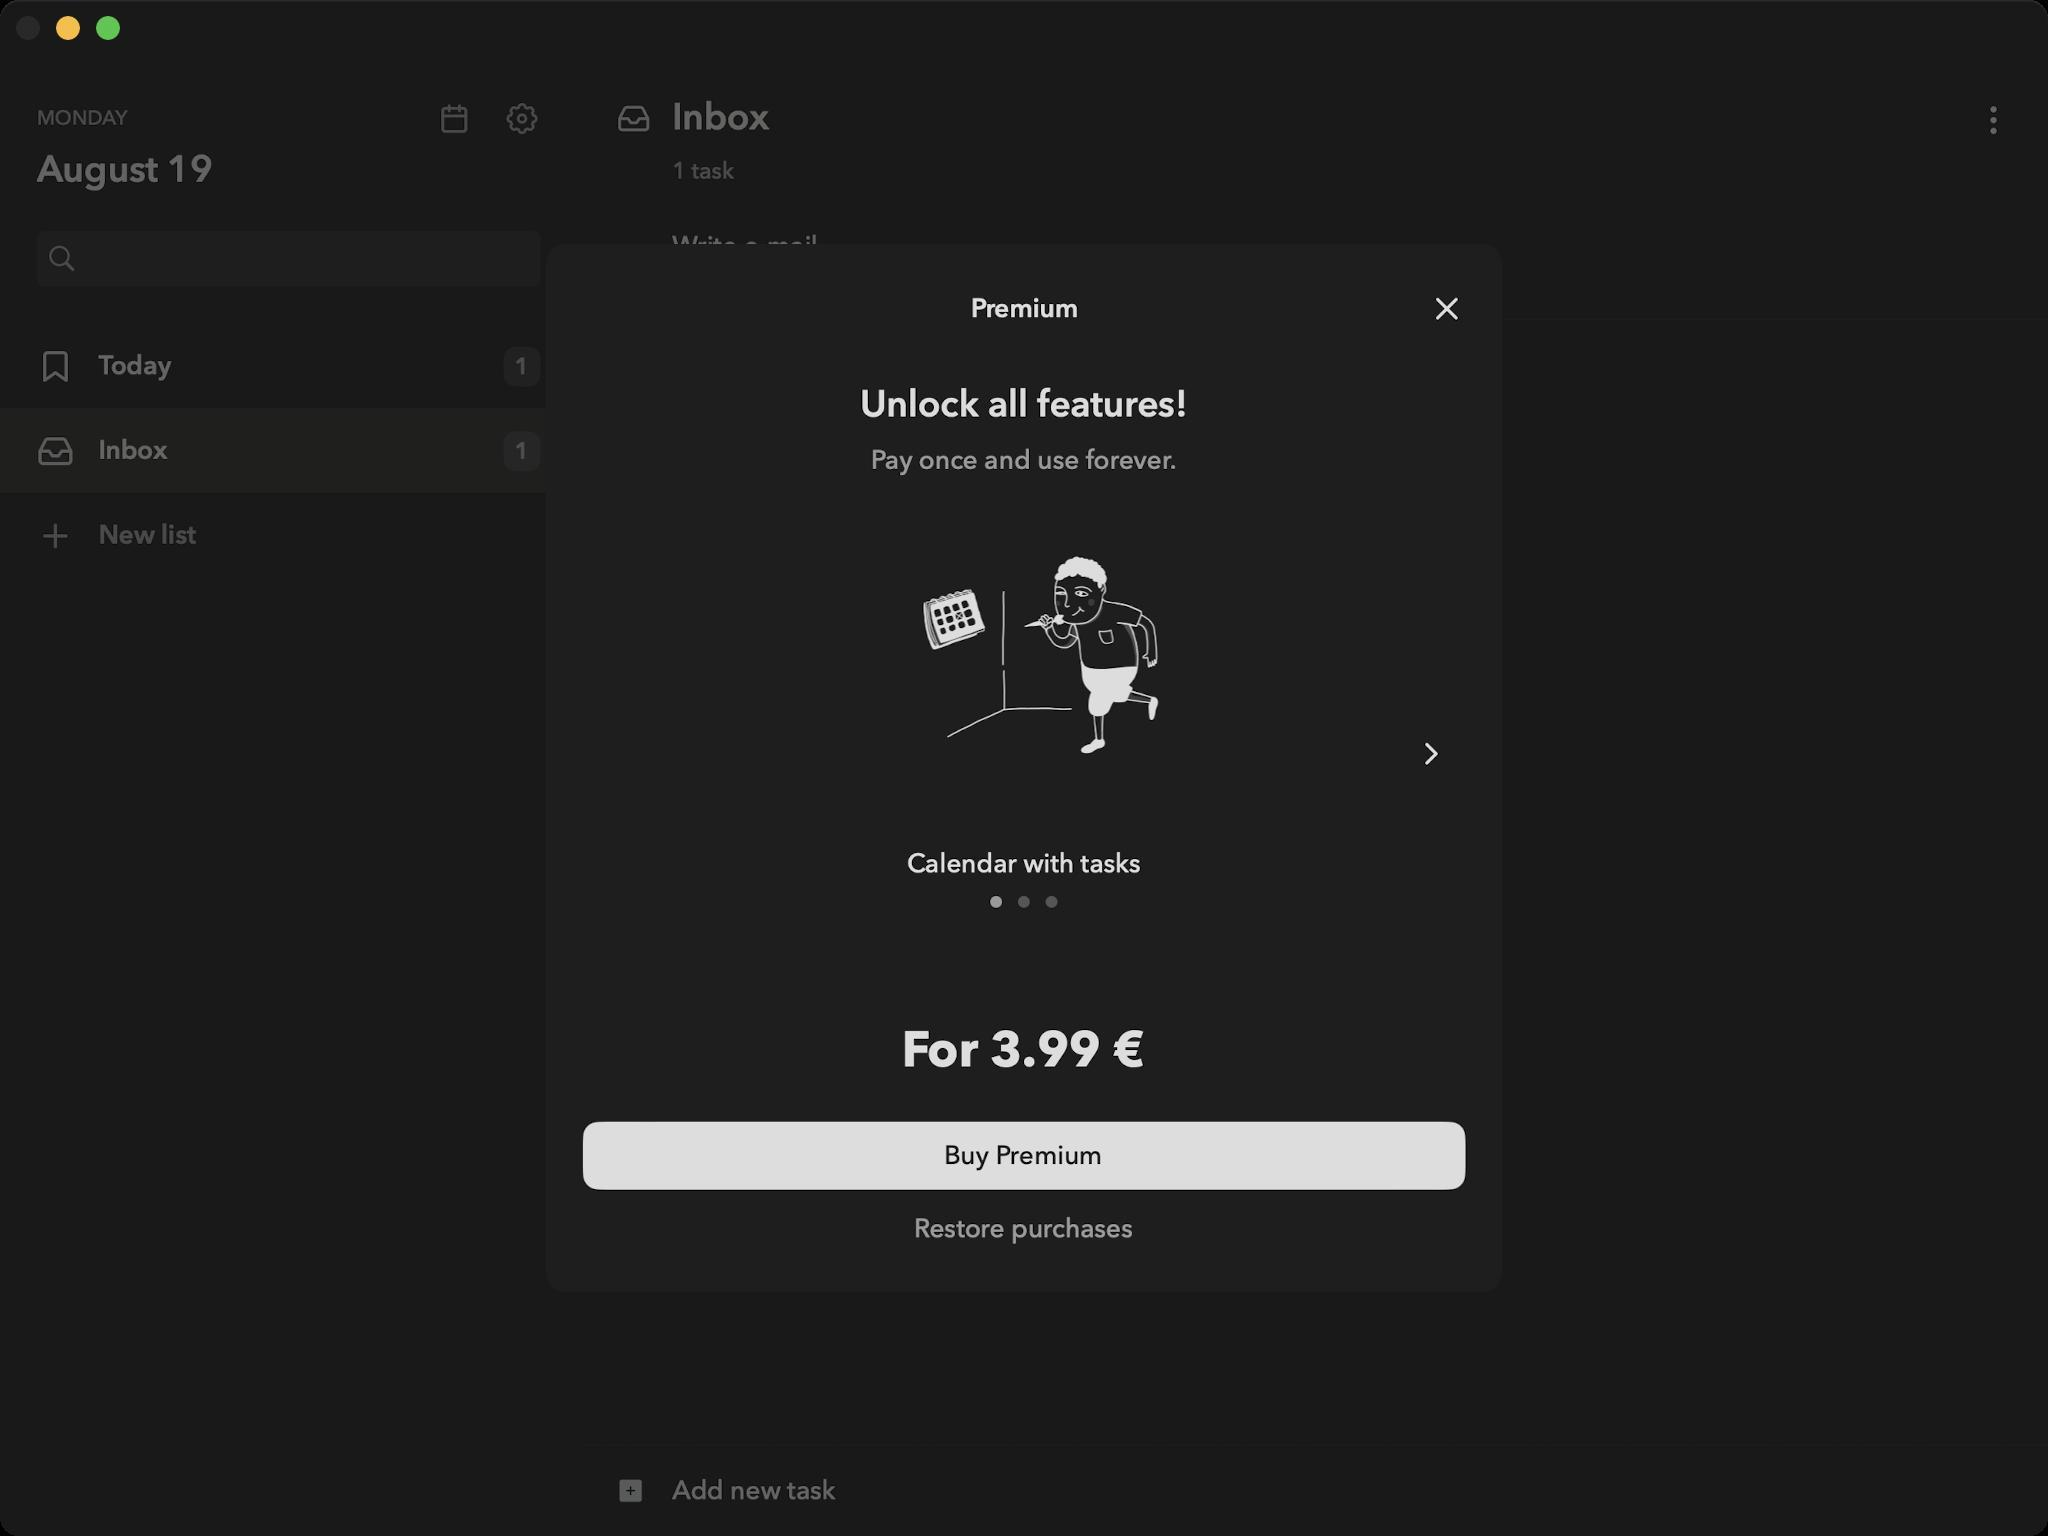
Accessibility tree:
{"name": "Mindlist", "role": "AXWindow", "description": null, "role_description": "standard window", "value": null, "position": "352.00;95.00", "size": "1024;768", "children": [{"name": null, "role": "AXGroup", "description": null, "role_description": "group", "value": null, "position": "0.00;0.00", "size": "1024;768", "children": [{"name": null, "role": "AXGroup", "description": null, "role_description": "group", "value": null, "position": "0.00;0.00", "size": "1024;768", "children": []}]}, {"name": null, "role": "AXButton", "description": null, "role_description": "close button", "value": null, "position": "7.00;6.00", "size": "14;16", "children": []}, {"name": null, "role": "AXButton", "description": null, "role_description": "zoom button", "value": null, "position": "47.00;6.00", "size": "14;16", "children": [{"name": null, "role": "AXGroup", "description": null, "role_description": "group", "value": null, "position": "47.00;6.00", "size": "14;16", "children": [{"name": null, "role": "AXGroup", "description": null, "role_description": "group", "value": null, "position": "47.00;6.00", "size": "14;16", "children": []}]}]}, {"name": null, "role": "AXButton", "description": null, "role_description": "minimize button", "value": null, "position": "27.00;6.00", "size": "14;16", "children": []}, {"name": null, "role": "AXSheet", "description": null, "role_description": "sheet", "value": null, "position": "273.00;122.00", "size": "478;524", "children": [{"name": null, "role": "AXGroup", "description": null, "role_description": "group", "value": null, "position": "273.00;122.00", "size": "478;524", "children": [{"name": null, "role": "AXGroup", "description": null, "role_description": "group", "value": null, "position": "273.00;122.00", "size": "478;524", "children": [{"name": null, "role": "AXStaticText", "description": "Premium", "role_description": "text", "value": null, "position": "485.52;137.40", "size": "54;34", "children": []}, {"name": null, "role": "AXButton", "description": "x", "role_description": "button", "value": null, "position": "706.51;137.40", "size": "34;34", "children": []}, {"name": null, "role": "AXStaticText", "description": "Unlock all features!", "role_description": "text", "value": null, "position": "291.48;189.76", "size": "441;25", "children": []}, {"name": null, "role": "AXStaticText", "description": "Pay once and use forever.", "role_description": "text", "value": null, "position": "291.48;221.33", "size": "441;18", "children": []}, {"name": null, "role": "AXGroup", "description": null, "role_description": "collection", "value": null, "position": "273.00;255.98", "size": "478;184", "children": [{"name": null, "role": "AXGroup", "description": null, "role_description": "group", "value": null, "position": "273.00;255.98", "size": "478;184", "children": [{"name": null, "role": "AXStaticText", "description": "Calendar with tasks", "role_description": "text", "value": null, "position": "273.00;423.07", "size": "478;18", "children": []}]}]}, {"name": null, "role": "AXButton", "description": "chevron right", "role_description": "button", "value": null, "position": "698.81;359.93", "size": "34;34", "children": []}, {"name": null, "role": "AXSlider", "description": null, "role_description": "slider", "value": "page 1 of 3", "position": "467.04;440.78", "size": "90;24", "children": []}, {"name": null, "role": "AXStaticText", "description": "For 3.99 €", "role_description": "text", "value": null, "position": "450.87;508.54", "size": "122;34", "children": []}, {"name": null, "role": "AXButton", "description": "Buy Premium", "role_description": "button", "value": null, "position": "291.48;560.90", "size": "441;34", "children": []}, {"name": null, "role": "AXButton", "description": "Restore purchases", "role_description": "button", "value": null, "position": "291.48;600.94", "size": "441;27", "children": []}]}]}]}]}